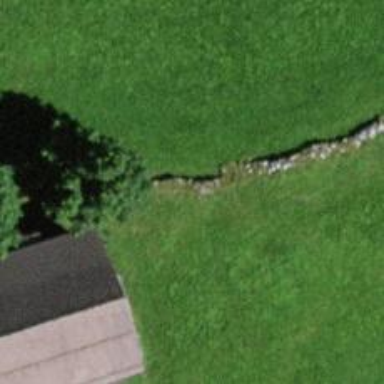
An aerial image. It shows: Dry stone wall barrier.